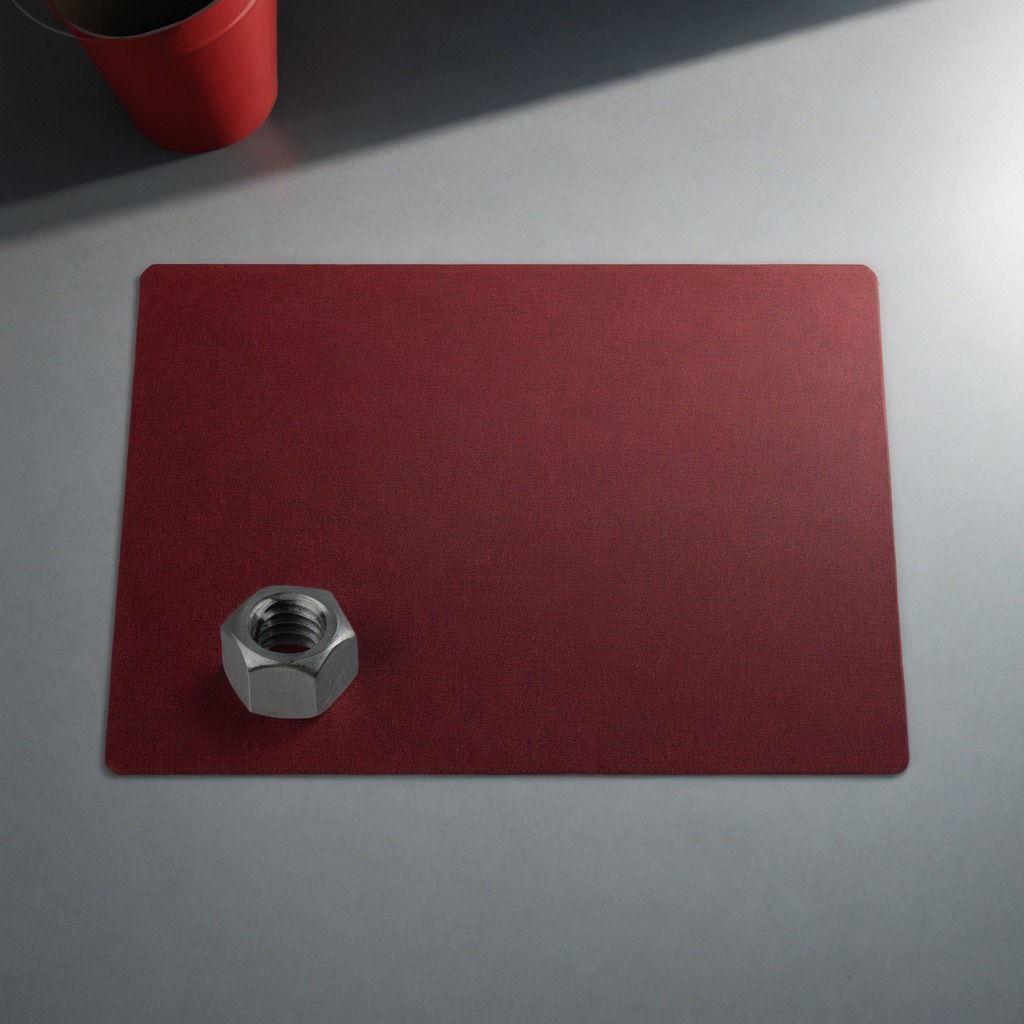
A metal nut is lying on the granite tabletop beneath a red rubber mat.